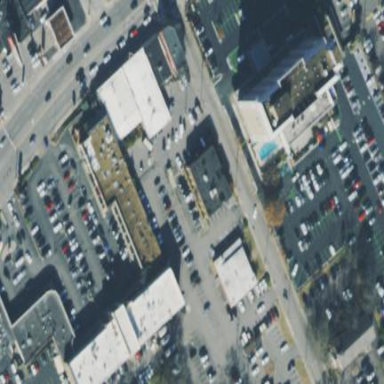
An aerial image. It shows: Parking area with asphalt surface.